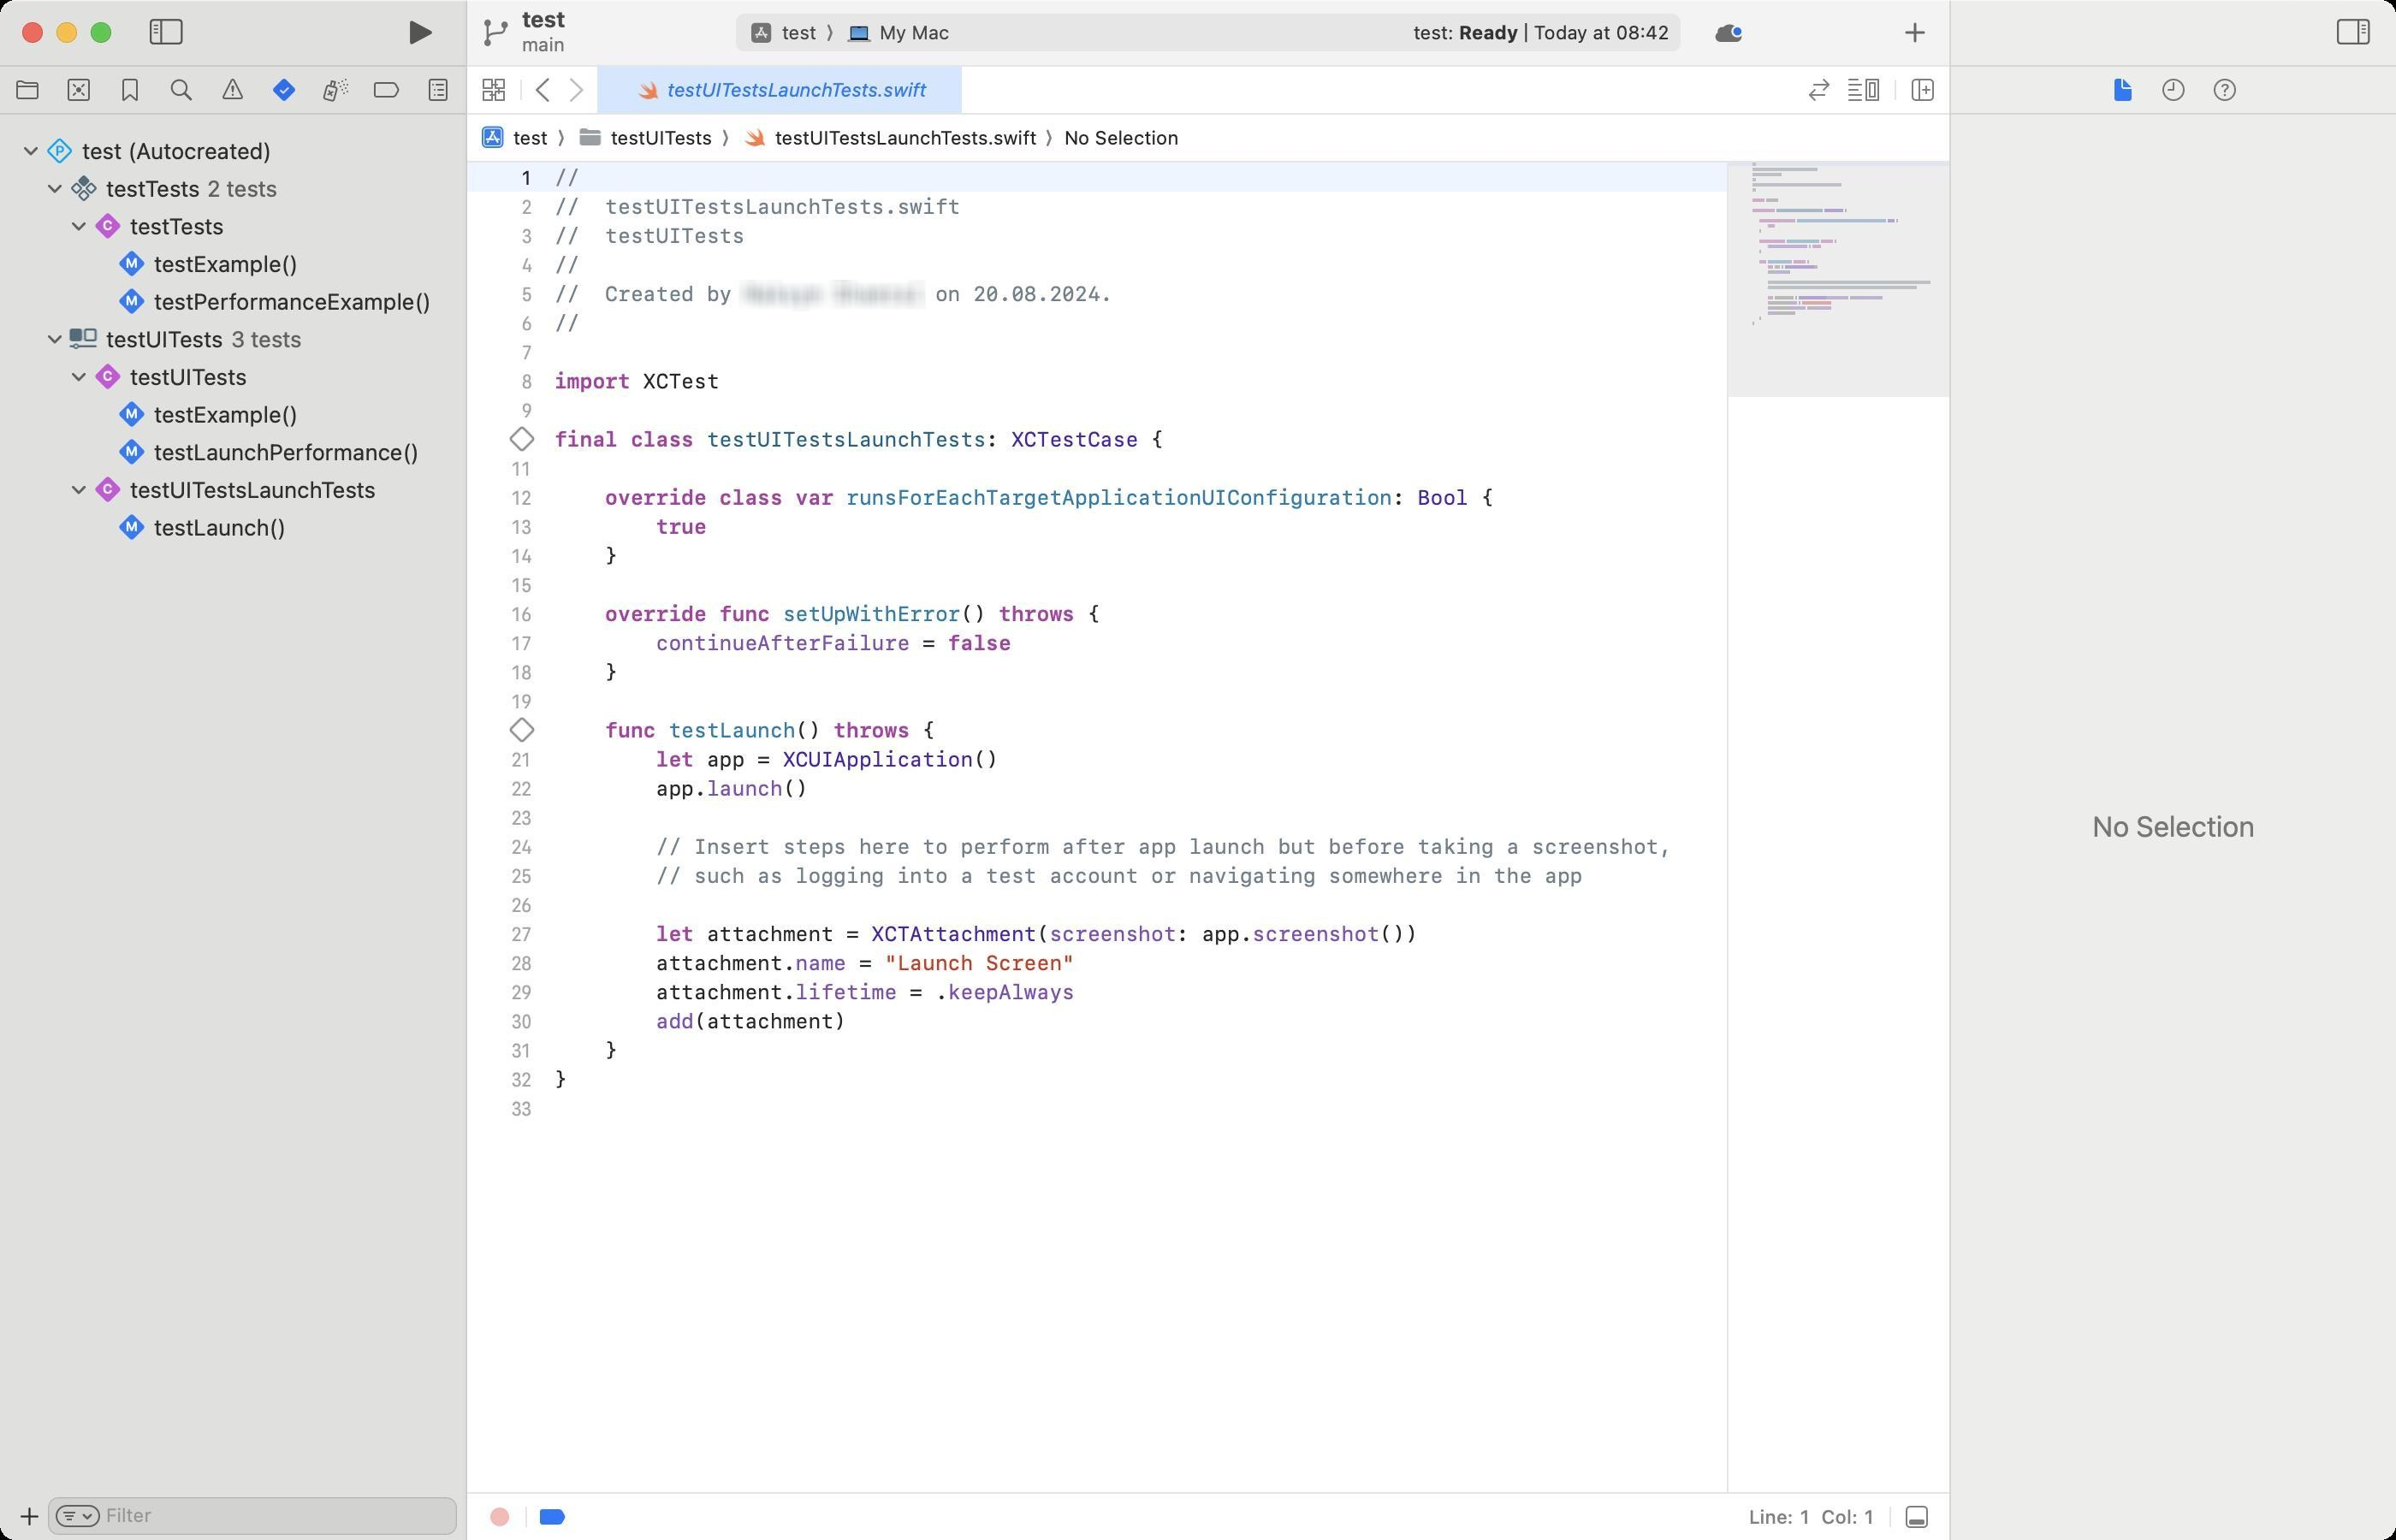
Accessibility tree:
{"name": "test_—_testUITestsLaunchTests.swift", "role": "AXWindow", "description": null, "role_description": "standard window", "value": null, "position": "164.00;127.00", "size": "1400;900", "children": [{"name": "test.xcodeproj", "role": "AXSplitGroup", "description": "/Users/[username]/Code/test/test/test.xcodeproj", "role_description": "split group", "value": null, "position": "0.00;0.00", "size": "1400;900", "children": [{"name": null, "role": "AXGroup", "description": "navigator", "role_description": "group", "value": null, "position": "0.00;0.00", "size": "272;900", "children": [{"name": "", "role": "AXRadioButton", "description": "Project", "role_description": "radio button", "value": 0, "position": "1.00;39.00", "size": "30;27", "children": []}, {"name": "", "role": "AXRadioButton", "description": "Source Control", "role_description": "radio button", "value": 0, "position": "31.00;39.00", "size": "30;27", "children": []}, {"name": "", "role": "AXRadioButton", "description": "Bookmarks", "role_description": "radio button", "value": 0, "position": "61.00;39.00", "size": "30;27", "children": []}, {"name": "", "role": "AXRadioButton", "description": "Find", "role_description": "radio button", "value": 0, "position": "91.00;39.00", "size": "30;27", "children": []}, {"name": "", "role": "AXRadioButton", "description": "Issues", "role_description": "radio button", "value": 0, "position": "121.00;39.00", "size": "30;27", "children": []}, {"name": "", "role": "AXRadioButton", "description": "Tests", "role_description": "radio button", "value": 1, "position": "151.00;39.00", "size": "30;27", "children": []}, {"name": "", "role": "AXRadioButton", "description": "Debug", "role_description": "radio button", "value": 0, "position": "181.00;39.00", "size": "30;27", "children": []}, {"name": "", "role": "AXRadioButton", "description": "Breakpoints", "role_description": "radio button", "value": 0, "position": "211.00;39.00", "size": "30;27", "children": []}, {"name": "", "role": "AXRadioButton", "description": "Reports", "role_description": "radio button", "value": 0, "position": "241.00;39.00", "size": "30;27", "children": []}, {"name": null, "role": "AXScrollArea", "description": null, "role_description": "scroll area", "value": null, "position": "0.00;67.00", "size": "272;805", "children": [{"name": null, "role": "AXOutline", "description": null, "role_description": "outline", "value": null, "position": "0.00;77.00", "size": "272;795", "children": [{"name": null, "role": "AXRow", "description": null, "role_description": "outline row", "value": null, "position": "0.00;77.00", "size": "272;22", "children": [{"name": null, "role": "AXCell", "description": null, "role_description": "cell", "value": null, "position": "10.00;77.00", "size": "252;22", "children": [{"name": null, "role": "AXImage", "description": "", "role_description": "", "value": null, "position": "26.50;79.50", "size": "17;17", "children": []}, {"name": null, "role": "AXStaticText", "description": null, "role_description": "text", "value": "test (Autocreated)", "position": "46.00;80.00", "size": "210;16", "children": []}, {"name": null, "role": "AXDisclosureTriangle", "description": null, "role_description": "disclosure triangle", "value": 1, "position": "12.00;77.00", "size": "13;22", "children": []}]}]}, {"name": null, "role": "AXRow", "description": null, "role_description": "outline row", "value": null, "position": "0.00;99.00", "size": "272;22", "children": [{"name": null, "role": "AXCell", "description": null, "role_description": "cell", "value": null, "position": "10.00;99.00", "size": "252;22", "children": [{"name": null, "role": "AXImage", "description": "", "role_description": "", "value": null, "position": "40.00;101.50", "size": "18;17", "children": []}, {"name": null, "role": "AXStaticText", "description": null, "role_description": "text", "value": "testTests", "position": "60.00;102.00", "size": "59;16", "children": []}, {"name": null, "role": "AXStaticText", "description": null, "role_description": "text", "value": "2 tests", "position": "119.00;102.00", "size": "46;16", "children": []}, {"name": null, "role": "AXDisclosureTriangle", "description": null, "role_description": "disclosure triangle", "value": 1, "position": "26.00;99.00", "size": "13;22", "children": []}]}]}, {"name": null, "role": "AXRow", "description": null, "role_description": "outline row", "value": null, "position": "0.00;121.00", "size": "272;22", "children": [{"name": null, "role": "AXCell", "description": null, "role_description": "cell", "value": null, "position": "10.00;121.00", "size": "252;22", "children": [{"name": null, "role": "AXImage", "description": "", "role_description": "", "value": null, "position": "55.00;124.00", "size": "16;16", "children": []}, {"name": null, "role": "AXStaticText", "description": null, "role_description": "text", "value": "testTests", "position": "74.00;124.00", "size": "182;16", "children": []}, {"name": null, "role": "AXDisclosureTriangle", "description": null, "role_description": "disclosure triangle", "value": 1, "position": "40.00;121.00", "size": "13;22", "children": []}]}]}, {"name": null, "role": "AXRow", "description": null, "role_description": "outline row", "value": null, "position": "0.00;143.00", "size": "272;22", "children": [{"name": null, "role": "AXCell", "description": null, "role_description": "cell", "value": null, "position": "10.00;143.00", "size": "252;22", "children": [{"name": null, "role": "AXImage", "description": "", "role_description": "", "value": null, "position": "69.00;146.00", "size": "16;16", "children": []}, {"name": null, "role": "AXStaticText", "description": null, "role_description": "text", "value": "testExample()", "position": "88.00;146.00", "size": "168;16", "children": []}]}]}, {"name": null, "role": "AXRow", "description": null, "role_description": "outline row", "value": null, "position": "0.00;165.00", "size": "272;22", "children": [{"name": null, "role": "AXCell", "description": null, "role_description": "cell", "value": null, "position": "10.00;165.00", "size": "252;22", "children": [{"name": null, "role": "AXImage", "description": "", "role_description": "", "value": null, "position": "69.00;168.00", "size": "16;16", "children": []}, {"name": null, "role": "AXStaticText", "description": null, "role_description": "text", "value": "testPerformanceExample()", "position": "88.00;168.00", "size": "168;16", "children": []}]}]}, {"name": null, "role": "AXRow", "description": null, "role_description": "outline row", "value": null, "position": "0.00;187.00", "size": "272;22", "children": [{"name": null, "role": "AXCell", "description": null, "role_description": "cell", "value": null, "position": "10.00;187.00", "size": "252;22", "children": [{"name": null, "role": "AXImage", "description": "", "role_description": "", "value": null, "position": "39.25;190.00", "size": "20;15", "children": []}, {"name": null, "role": "AXStaticText", "description": null, "role_description": "text", "value": "testUITests", "position": "60.00;190.00", "size": "73;16", "children": []}, {"name": null, "role": "AXStaticText", "description": null, "role_description": "text", "value": "3 tests", "position": "133.00;190.00", "size": "46;16", "children": []}, {"name": null, "role": "AXDisclosureTriangle", "description": null, "role_description": "disclosure triangle", "value": 1, "position": "26.00;187.00", "size": "13;22", "children": []}]}]}, {"name": null, "role": "AXRow", "description": null, "role_description": "outline row", "value": null, "position": "0.00;209.00", "size": "272;22", "children": [{"name": null, "role": "AXCell", "description": null, "role_description": "cell", "value": null, "position": "10.00;209.00", "size": "252;22", "children": [{"name": null, "role": "AXImage", "description": "", "role_description": "", "value": null, "position": "55.00;212.00", "size": "16;16", "children": []}, {"name": null, "role": "AXStaticText", "description": null, "role_description": "text", "value": "testUITests", "position": "74.00;212.00", "size": "182;16", "children": []}, {"name": null, "role": "AXDisclosureTriangle", "description": null, "role_description": "disclosure triangle", "value": 1, "position": "40.00;209.00", "size": "13;22", "children": []}]}]}, {"name": null, "role": "AXRow", "description": null, "role_description": "outline row", "value": null, "position": "0.00;231.00", "size": "272;22", "children": [{"name": null, "role": "AXCell", "description": null, "role_description": "cell", "value": null, "position": "10.00;231.00", "size": "252;22", "children": [{"name": null, "role": "AXImage", "description": "", "role_description": "", "value": null, "position": "69.00;234.00", "size": "16;16", "children": []}, {"name": null, "role": "AXStaticText", "description": null, "role_description": "text", "value": "testExample()", "position": "88.00;234.00", "size": "168;16", "children": []}]}]}, {"name": null, "role": "AXRow", "description": null, "role_description": "outline row", "value": null, "position": "0.00;253.00", "size": "272;22", "children": [{"name": null, "role": "AXCell", "description": null, "role_description": "cell", "value": null, "position": "10.00;253.00", "size": "252;22", "children": [{"name": null, "role": "AXImage", "description": "", "role_description": "", "value": null, "position": "69.00;256.00", "size": "16;16", "children": []}, {"name": null, "role": "AXStaticText", "description": null, "role_description": "text", "value": "testLaunchPerformance()", "position": "88.00;256.00", "size": "168;16", "children": []}]}]}, {"name": null, "role": "AXRow", "description": null, "role_description": "outline row", "value": null, "position": "0.00;275.00", "size": "272;22", "children": [{"name": null, "role": "AXCell", "description": null, "role_description": "cell", "value": null, "position": "10.00;275.00", "size": "252;22", "children": [{"name": null, "role": "AXImage", "description": "", "role_description": "", "value": null, "position": "55.00;278.00", "size": "16;16", "children": []}, {"name": null, "role": "AXStaticText", "description": null, "role_description": "text", "value": "testUITestsLaunchTests", "position": "74.00;278.00", "size": "182;16", "children": []}, {"name": null, "role": "AXDisclosureTriangle", "description": null, "role_description": "disclosure triangle", "value": 1, "position": "40.00;275.00", "size": "13;22", "children": []}]}]}, {"name": null, "role": "AXRow", "description": null, "role_description": "outline row", "value": null, "position": "0.00;297.00", "size": "272;22", "children": [{"name": null, "role": "AXCell", "description": null, "role_description": "cell", "value": null, "position": "10.00;297.00", "size": "252;22", "children": [{"name": null, "role": "AXImage", "description": "", "role_description": "", "value": null, "position": "69.00;300.00", "size": "16;16", "children": []}, {"name": null, "role": "AXStaticText", "description": null, "role_description": "text", "value": "testLaunch()", "position": "88.00;300.00", "size": "168;16", "children": []}]}]}, {"name": null, "role": "AXColumn", "description": null, "role_description": "column", "value": null, "position": "10.00;77.00", "size": "252;795", "children": []}]}]}, {"name": null, "role": "AXTextField", "description": "Test Navigator Filter", "role_description": "search text field", "value": null, "position": "28.00;875.00", "size": "239;22", "children": [{"name": "", "role": "AXUnknown", "description": "cancel", "role_description": "unknown", "value": null, "position": "-164.00;968.00", "size": "11;22", "children": [{"name": "", "role": "AXButton", "description": "cancel", "role_description": "button", "value": null, "position": "-164.00;968.00", "size": "11;22", "children": []}]}, {"name": null, "role": "AXButton", "description": "Icon View Drop Down", "role_description": "button", "value": null, "position": "47.50;884.00", "size": "7;4", "children": []}]}, {"name": "", "role": "AXMenuButton", "description": "Add a new test target or class", "role_description": "menu button", "value": null, "position": "2.00;876.00", "size": "26;20", "children": []}, {"name": null, "role": "AXStaticText", "description": null, "role_description": "text", "value": "Test Plan:", "position": "8.00;66.00", "size": "56;0", "children": []}, {"name": null, "role": "AXPopUpButton", "description": null, "role_description": "pop up button", "value": null, "position": "61.50;66.00", "size": "200;0", "children": []}]}, {"name": null, "role": "AXSplitter", "description": null, "role_description": "splitter", "value": 272.0, "position": "272.00;38.00", "size": "1;862", "children": []}, {"name": null, "role": "AXGroup", "description": "editor area", "role_description": "group", "value": null, "position": "273.00;0.00", "size": "866;900", "children": [{"name": null, "role": "AXSplitGroup", "description": null, "role_description": "split group", "value": null, "position": "273.00;0.00", "size": "866;900", "children": [{"name": null, "role": "AXSplitGroup", "description": null, "role_description": "split group", "value": null, "position": "273.00;0.00", "size": "866;900", "children": [{"name": null, "role": "AXGroup", "description": "testUITestsLaunchTests.swift", "role_description": "group", "value": null, "position": "273.00;0.00", "size": "866;900", "children": [{"name": null, "role": "AXGroup", "description": "testUITestsLaunchTests.swift", "role_description": "group", "value": null, "position": "273.00;0.00", "size": "866;900", "children": [{"name": null, "role": "AXSplitGroup", "description": null, "role_description": "split group", "value": null, "position": "273.00;0.00", "size": "866;900", "children": [{"name": null, "role": "AXScrollArea", "description": null, "role_description": "scroll area", "value": null, "position": "273.00;95.00", "size": "866;777", "children": [{"name": null, "role": "AXTextArea", "description": "Source Editor", "role_description": "text entry area", "value": "//\n//  testUITestsLaunchTests.swift\n//  testUITests\n//\n//  Created by [name] [surname] on 20.08.2024.\n//\n\nimport XCTest\n\nfinal class testUITestsLaunchTests: XCTestCase {\n\n    override class var runsForEachTargetApplicationUIConfiguration: Bool {\n        true\n    }\n\n    override func setUpWithError() throws {\n        continueAfterFailure = false\n    }\n\n    func testLaunch() throws {\n        let app = XCUIApplication()\n        app.launch()\n\n        // Insert steps here to perform after app launch but before taking a screenshot,\n        // such as logging into a test account or navigating somewhere in the app\n\n        let attachment = XCTAttachment(screenshot: app.screenshot())\n        attachment.name = \"Launch Screen\"\n        attachment.lifetime = .keepAlways\n        add(attachment)\n    }\n}\n", "position": "273.00;94.00", "size": "866;952", "children": []}, {"name": null, "role": "AXScrollBar", "description": null, "role_description": "scroll bar", "value": 0.005730659235268831, "position": "1123.00;95.00", "size": "16;777", "children": [{"name": null, "role": "AXValueIndicator", "description": null, "role_description": "value indicator", "value": 0.005730659235268831, "position": "1127.00;96.50", "size": "12;649", "children": []}, {"name": null, "role": "AXButton", "description": null, "role_description": "increment arrow button", "value": null, "position": "1123.00;95.00", "size": "0;0", "children": []}, {"name": null, "role": "AXButton", "description": null, "role_description": "decrement arrow button", "value": null, "position": "1123.00;95.00", "size": "0;0", "children": []}, {"name": null, "role": "AXButton", "description": null, "role_description": "increment page button", "value": null, "position": "1127.00;746.00", "size": "12;126", "children": []}, {"name": null, "role": "AXButton", "description": null, "role_description": "decrement page button", "value": null, "position": "1127.00;95.00", "size": "12;2", "children": []}]}, {"name": null, "role": "AXGroup", "description": "Source Editor Gutter", "role_description": "group", "value": null, "position": "284.00;94.00", "size": "30;952", "children": [{"name": null, "role": "AXButton", "description": "Annotation Line 10: Line: 10", "role_description": "button", "value": "No result", "position": "297.00;248.00", "size": "16;17", "children": []}, {"name": null, "role": "AXButton", "description": "Annotation Line 20: Line: 20", "role_description": "button", "value": "No result", "position": "297.00;418.00", "size": "16;17", "children": []}]}, {"name": null, "role": "AXGroup", "description": "Source Editor Change Gutter", "role_description": "group", "value": null, "position": "273.00;94.00", "size": "11;952", "children": []}, {"name": null, "role": "AXGroup", "description": "Source Editor Minimap", "role_description": "group", "value": null, "position": "1009.00;0.00", "size": "130;900", "children": [{"name": "Minimap_Landmark", "role": "AXStaticText", "description": "testUITestsLaunchTests", "role_description": "text", "value": null, "position": "1024.00;119.00", "size": "110;11", "children": []}, {"name": "Minimap_Landmark", "role": "AXStaticText", "description": "runsForEachTargetApplicationUIConfiguration", "role_description": "text", "value": null, "position": "1028.00;125.00", "size": "106;11", "children": []}, {"name": "Minimap_Landmark", "role": "AXStaticText", "description": "setUpWithError()", "role_description": "text", "value": null, "position": "1028.00;137.00", "size": "106;11", "children": []}, {"name": "Minimap_Landmark", "role": "AXStaticText", "description": "testLaunch()", "role_description": "text", "value": null, "position": "1028.00;149.00", "size": "106;11", "children": []}]}]}]}, {"name": null, "role": "AXGroup", "description": "Jump Bar", "role_description": "group", "value": null, "position": "273.00;67.00", "size": "866;28", "children": [{"name": null, "role": "AXPopUpButton", "description": null, "role_description": "pop up button", "value": "test", "position": "273.00;67.00", "size": "62;27", "children": []}, {"name": null, "role": "AXPopUpButton", "description": null, "role_description": "pop up button", "value": "testUITests", "position": "335.00;67.00", "size": "96;27", "children": []}, {"name": null, "role": "AXPopUpButton", "description": null, "role_description": "pop up button", "value": "testUITestsLaunchTests.swift", "position": "431.00;67.00", "size": "189;27", "children": []}, {"name": null, "role": "AXPopUpButton", "description": null, "role_description": "pop up button", "value": "No Selection", "position": "620.00;67.00", "size": "83;27", "children": []}]}]}, {"name": null, "role": "AXGroup", "description": "Tab Bar", "role_description": "group", "value": null, "position": "273.00;39.00", "size": "866;28", "children": [{"name": "Tab_bar,_1_tab", "role": "AXTabGroup", "description": "tab bar", "role_description": "tab group", "value": "{\n    \"name\": \"testUITestsLaunchTests.swift\",\n    \"role\": \"AXRadioButton\",\n    \"description\": null,\n    \"role_description\": \"tab\",\n    \"value\": true,\n    \"position\": \"349.00;39.00\",\n    \"size\": \"213;27\",\n    \"children\": [\n        {\n            \"name\": \"close_tab\",\n            \"role\": \"AXButton\",\n            \"description\": \"Close\",\n            \"role_description\": \"button\",\n            \"value\": null,\n            \"position\": \"353.00;44.50\",\n            \"size\": \"16;16\",\n            \"children\": [\n                {\n                    \"name\": \"close_tab\",\n                    \"role\": \"AXButton\",\n                    \"description\": \"Close\",\n                    \"role_description\": \"button\",\n                    \"value\": null,\n                    \"position\": \"353.00;44.50\",\n                    \"size\": \"16;16\",\n                    \"children\": []\n                }\n            ]\n        }\n    ]\n}", "position": "349.00;39.00", "size": "700;27", "children": [{"name": null, "role": "AXScrollArea", "description": null, "role_description": "scroll area", "value": null, "position": "349.00;39.00", "size": "700;27", "children": [{"name": "testUITestsLaunchTests.swift", "role": "AXRadioButton", "description": null, "role_description": "tab", "value": true, "position": "349.00;39.00", "size": "213;27", "children": [{"name": "close_tab", "role": "AXButton", "description": "Close", "role_description": "button", "value": null, "position": "353.00;44.50", "size": "16;16", "children": [{"name": "close_tab", "role": "AXButton", "description": "Close", "role_description": "button", "value": null, "position": "353.00;44.50", "size": "16;16", "children": []}]}]}]}]}, {"name": "", "role": "AXButton", "description": "Related Items", "role_description": "button", "value": null, "position": "277.00;39.00", "size": "23;27", "children": []}, {"name": "", "role": "AXButton", "description": "Go Back", "role_description": "button", "value": null, "position": "309.00;39.00", "size": "18;27", "children": []}, {"name": "", "role": "AXButton", "description": "Go Forward", "role_description": "button", "value": null, "position": "327.00;39.00", "size": "18;27", "children": []}, {"name": "", "role": "AXCheckBox", "description": "Code Review", "role_description": "toggle button", "value": "0", "position": "1051.00;39.00", "size": "24;27", "children": []}, {"name": "", "role": "AXButton", "description": "editor options", "role_description": "button", "value": null, "position": "1075.00;39.00", "size": "28;27", "children": []}, {"name": "", "role": "AXButton", "description": "Add Editor on Right", "role_description": "button", "value": null, "position": "1112.00;39.00", "size": "23;27", "children": []}]}]}]}, {"name": null, "role": "AXGroup", "description": "debug bar", "role_description": "group", "value": null, "position": "273.00;873.00", "size": "866;27", "children": [{"name": "", "role": "AXButton", "description": "Record UI Test", "role_description": "button", "value": null, "position": "277.00;873.00", "size": "30;27", "children": []}, {"name": "", "role": "AXCheckBox", "description": "Breakpoints", "role_description": "toggle button", "value": 1, "position": "308.00;873.00", "size": "30;27", "children": []}, {"name": null, "role": "AXStaticText", "description": null, "role_description": "text", "value": "Line: 1  Col: 1", "position": "1020.00;879.50", "size": "78;14", "children": []}, {"name": "", "role": "AXButton", "description": "show debug area", "role_description": "button", "value": null, "position": "1105.00;873.00", "size": "30;27", "children": []}]}]}]}, {"name": null, "role": "AXSplitter", "description": null, "role_description": "splitter", "value": 866.0, "position": "1139.00;38.00", "size": "1;862", "children": []}, {"name": null, "role": "AXGroup", "description": "inspector", "role_description": "group", "value": null, "position": "1140.00;0.00", "size": "260;900", "children": [{"name": null, "role": "AXStaticText", "description": null, "role_description": "text", "value": "No Selection", "position": "1218.50;473.00", "size": "103;20", "children": []}, {"name": "", "role": "AXRadioButton", "description": "File Inspector", "role_description": "radio button", "value": 1, "position": "1225.00;39.00", "size": "30;27", "children": []}, {"name": "", "role": "AXRadioButton", "description": "History Inspector", "role_description": "radio button", "value": 0, "position": "1255.00;39.00", "size": "30;27", "children": []}, {"name": "", "role": "AXRadioButton", "description": "Quick Help Inspector", "role_description": "radio button", "value": 0, "position": "1285.00;39.00", "size": "30;27", "children": []}]}]}, {"name": null, "role": "AXToolbar", "description": null, "role_description": "toolbar", "value": null, "position": "0.00;0.00", "size": "1400;38", "children": [{"name": null, "role": "AXButton", "description": "Hide Navigator", "role_description": "button", "value": null, "position": "76.00;0.00", "size": "42;38", "children": []}, {"name": null, "role": "AXGroup", "description": null, "role_description": "group", "value": null, "position": "176.00;0.00", "size": "92;38", "children": [{"name": "Run", "role": "AXButton", "description": null, "role_description": "button", "value": null, "position": "225.00;7.00", "size": "40;25", "children": []}]}, {"name": null, "role": "AXButton", "description": "Branch Chooser", "role_description": "button", "value": "test, main", "position": "277.00;0.00", "size": "136;38", "children": [{"name": null, "role": "AXButton", "description": "Branch Chooser", "role_description": "button", "value": "test, main", "position": "281.00;2.00", "size": "128;34", "children": [{"name": null, "role": "AXStaticText", "description": null, "role_description": "text", "value": "test", "position": "303.00;3.00", "size": "30;16", "children": []}, {"name": null, "role": "AXStaticText", "description": null, "role_description": "text", "value": "main", "position": "303.00;19.00", "size": "30;14", "children": []}, {"name": null, "role": "AXImage", "description": "", "role_description": "image", "value": null, "position": "281.00;7.00", "size": "18;24", "children": []}]}]}, {"name": null, "role": "AXGroup", "description": null, "role_description": "group", "value": null, "position": "426.00;0.00", "size": "560;38", "children": [{"name": null, "role": "AXGroup", "description": "Activity View", "role_description": "group", "value": null, "position": "430.00;8.00", "size": "552;22", "children": [{"name": null, "role": "AXList", "description": "path", "role_description": "list", "value": null, "position": "430.00;8.00", "size": "140;22", "children": [{"name": null, "role": "AXPopUpButton", "description": "Active Scheme", "role_description": "pop up button", "value": "test", "position": "430.00;8.00", "size": "62;22", "children": []}, {"name": null, "role": "AXPopUpButton", "description": "Active Run Destination", "role_description": "pop up button", "value": "My Mac", "position": "492.00;8.00", "size": "78;22", "children": []}]}, {"name": null, "role": "AXStaticText", "description": null, "role_description": "text", "value": "test: Ready │ Today at 08:42", "position": "824.00;12.00", "size": "154;14", "children": []}]}]}, {"name": null, "role": "AXButton", "description": "Notices", "role_description": "button", "value": null, "position": "995.00;0.00", "size": "30;38", "children": []}, {"name": null, "role": "AXButton", "description": "Library", "role_description": "button", "value": null, "position": "1103.00;0.00", "size": "32;38", "children": []}, {"name": null, "role": "AXButton", "description": "Hide Inspector", "role_description": "button", "value": null, "position": "1354.00;0.00", "size": "42;38", "children": []}]}, {"name": null, "role": "AXButton", "description": null, "role_description": "close button", "value": null, "position": "12.00;11.00", "size": "14;16", "children": []}, {"name": null, "role": "AXButton", "description": null, "role_description": "full screen button", "value": null, "position": "52.00;11.00", "size": "14;16", "children": [{"name": null, "role": "AXGroup", "description": null, "role_description": "group", "value": null, "position": "52.00;11.00", "size": "14;16", "children": [{"name": null, "role": "AXGroup", "description": null, "role_description": "group", "value": null, "position": "52.00;11.00", "size": "14;16", "children": []}]}]}, {"name": null, "role": "AXButton", "description": null, "role_description": "minimize button", "value": null, "position": "32.00;11.00", "size": "14;16", "children": []}]}